Question: I have created a asmx web-service like below:
'''
[WebMethod]
[ScriptMethod(UseHttpGet = true, ResponseFormat = ResponseFormat.Json)]
public void GetEmployeesJSONByID(int sId)
{
try {
string sResult = string.Empty;
List<Employee> lstEmp = new List<Employee>();
List<Employee> lstEmpNew = new List<Employee>();
lstEmp.Add(new Employee { Id = 101, Name = "Nitin", Salary = 10000 });
lstEmp.Add(new Employee { Id = 102, Name = "Dinesh", Salary = 20000 });
switch (sId) {
case 101:
lstEmpNew.Add(new Employee { Id = 101, Name = "Nitin", Salary = 10000 });
break;
case 102:
lstEmpNew.Add(new Employee { Id = 102, Name = "Dinesh", Salary = 20000 });
break;
default:
break;
}
JavaScriptSerializer js = new JavaScriptSerializer();
sResult = js.Serialize(lstEmpNew);
Context.Response.Write(sResult);
} catch (Exception ex) {
Context.Response.Write(ex.Message.ToString());
}
}
'''
I want to test this web-service via Postman. So I deployed in my local IIS and in the postman like below:

In the URL I given as
'''
http://XXXXXX/SampleWebService/Service.asmx/GetEmployeesJSONByID?sId=101
'''
I am getting the Request Format is invalid. How to pass this sId in the postman to test this webservice?
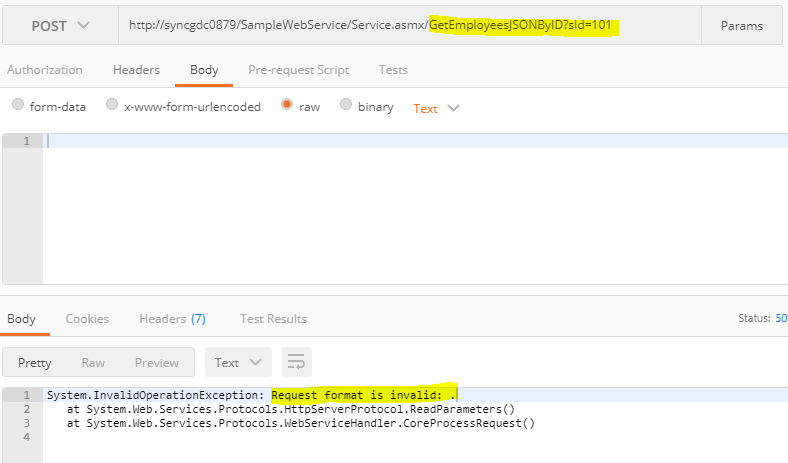
Answer: Add the following to the '<system.web>' block in Web.config file:
'''
<webServices>
<protocols>
<add name="HttpGet" />
<add name="HttpPost" />
</protocols>
</webServices>
'''
Well the error image in the question has the request method as POST in Postman and the Source code has UseHttpGet = true for the WebMethod.